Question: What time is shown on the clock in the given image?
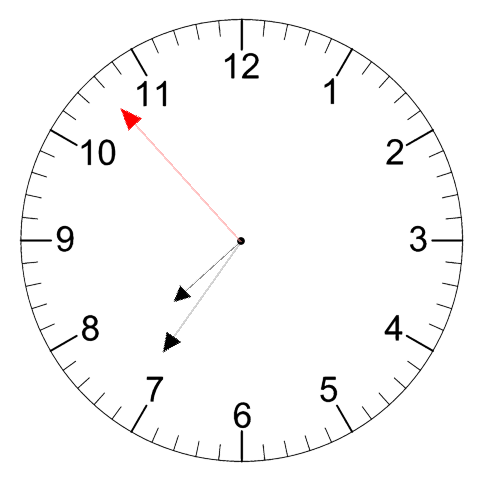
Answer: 07:35:53